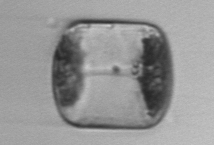
Label: Lauderia_annulata